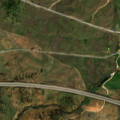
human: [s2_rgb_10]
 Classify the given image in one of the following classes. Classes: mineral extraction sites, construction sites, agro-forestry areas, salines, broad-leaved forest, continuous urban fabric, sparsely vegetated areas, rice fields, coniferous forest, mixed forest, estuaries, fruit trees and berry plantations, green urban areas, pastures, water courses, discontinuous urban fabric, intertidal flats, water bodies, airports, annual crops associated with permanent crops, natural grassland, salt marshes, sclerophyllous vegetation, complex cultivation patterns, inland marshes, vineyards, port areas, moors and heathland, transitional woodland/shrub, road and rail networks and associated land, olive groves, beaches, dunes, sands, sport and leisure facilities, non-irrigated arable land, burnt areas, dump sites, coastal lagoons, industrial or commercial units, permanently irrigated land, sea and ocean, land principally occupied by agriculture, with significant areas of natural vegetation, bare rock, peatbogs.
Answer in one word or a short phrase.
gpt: non-irrigated arable land, agro-forestry areas, broad-leaved forest